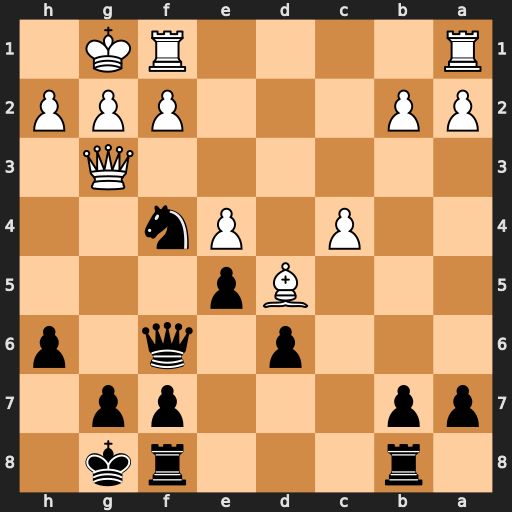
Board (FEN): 1r3rk1/pp3pp1/3p1q1p/3Bp3/2P1Pn2/6Q1/PP3PPP/R4RK1
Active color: b
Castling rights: -
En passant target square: -
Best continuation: Ne2+ Kh1 Nxg3+